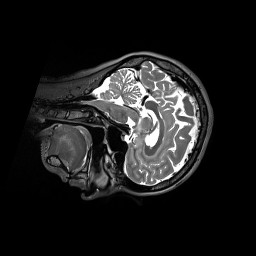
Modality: T2w
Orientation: sagittal
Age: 32
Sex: female
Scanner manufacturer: siemens
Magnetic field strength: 3 T
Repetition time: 3.2 s
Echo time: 0.412 s